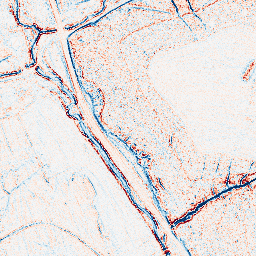
Category: edge_preserving
Decomposition family: bilateral
Decomposition parameters: d: 5
sigma_color: 75
sigma_space: 25
Upsampling method: sinc_blackman
Upsampling parameters: scale: 2
kernel_size: 16
Upsampling scale: 2